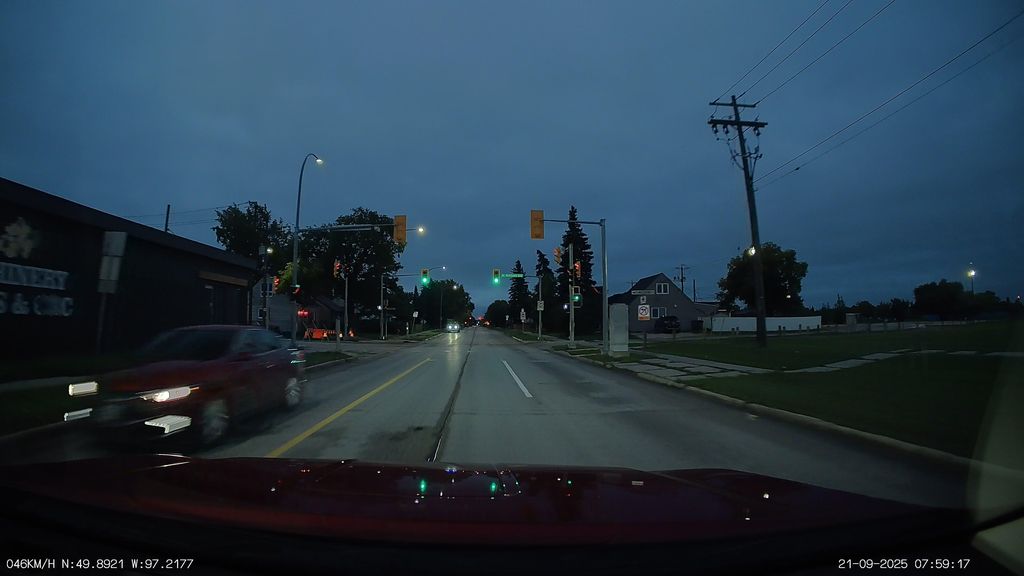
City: winnipeg